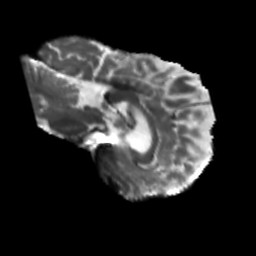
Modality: T2w
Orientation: sagittal
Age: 46
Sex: female
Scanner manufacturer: siemens
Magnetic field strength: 3 T
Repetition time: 5.47 s
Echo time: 0.0854 s